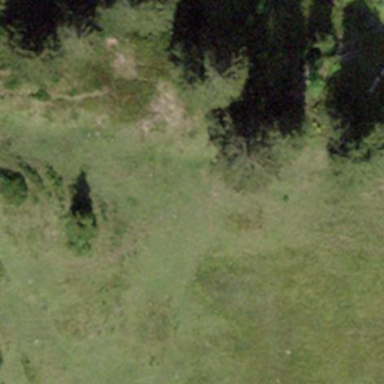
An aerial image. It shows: Forest area.